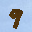
Label: 9